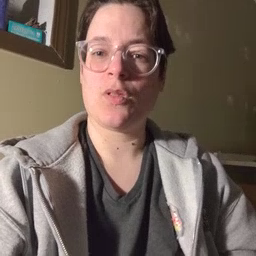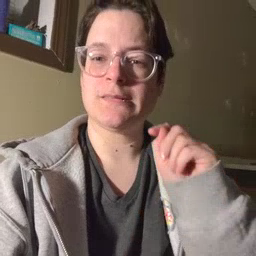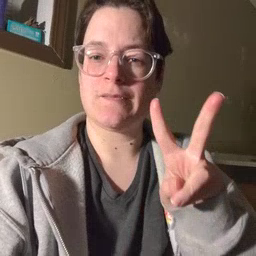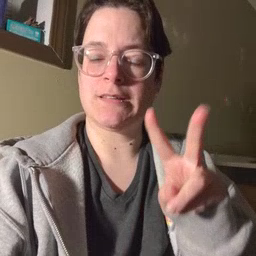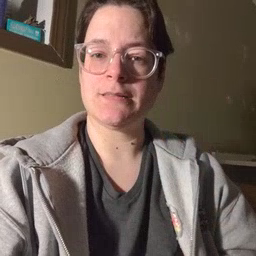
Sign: TV